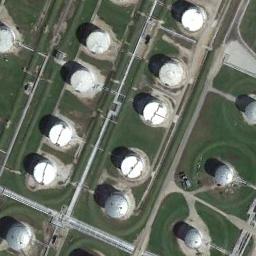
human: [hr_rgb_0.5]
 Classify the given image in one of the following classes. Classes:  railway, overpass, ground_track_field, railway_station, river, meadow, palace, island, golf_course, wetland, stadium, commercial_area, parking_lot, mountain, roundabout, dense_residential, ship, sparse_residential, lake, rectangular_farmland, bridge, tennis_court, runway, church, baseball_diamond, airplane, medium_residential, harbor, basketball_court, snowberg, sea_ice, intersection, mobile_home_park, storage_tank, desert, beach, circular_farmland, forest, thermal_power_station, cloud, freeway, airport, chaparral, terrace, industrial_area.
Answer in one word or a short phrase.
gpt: storage_tank